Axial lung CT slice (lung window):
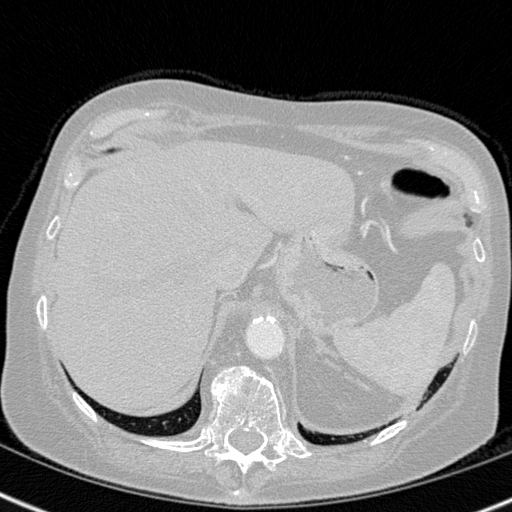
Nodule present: no